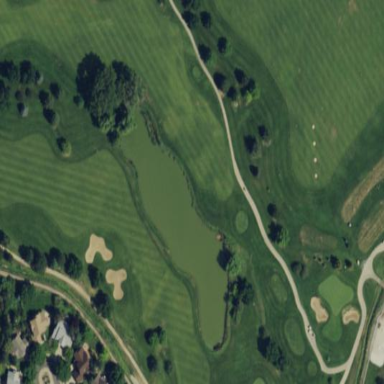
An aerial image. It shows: Golf fairway surrounded by grass.